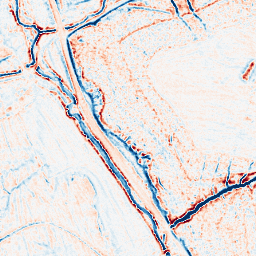
Category: edge_preserving
Decomposition family: bilateral
Decomposition parameters: d: 9
sigma_color: 75
sigma_space: 50
Upsampling method: sinc_blackman
Upsampling parameters: scale: 8
kernel_size: 16
Upsampling scale: 8